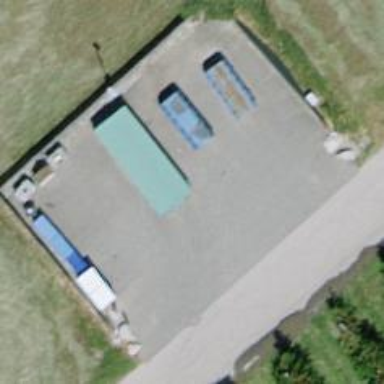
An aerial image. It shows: Recycling centre providing amenities for recycling.